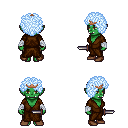
a pixel art fantasy rpg character, female body template, orc, green skin, brown robe, gold greaves, white cyan curly afro hairstyle, bronze tiara, white cloth bandages, brown shoes, dagger, four views (front, back, left, right), 2x2 character sprite sheet, small pixel art, hard edges, no anti-aliasing